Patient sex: M
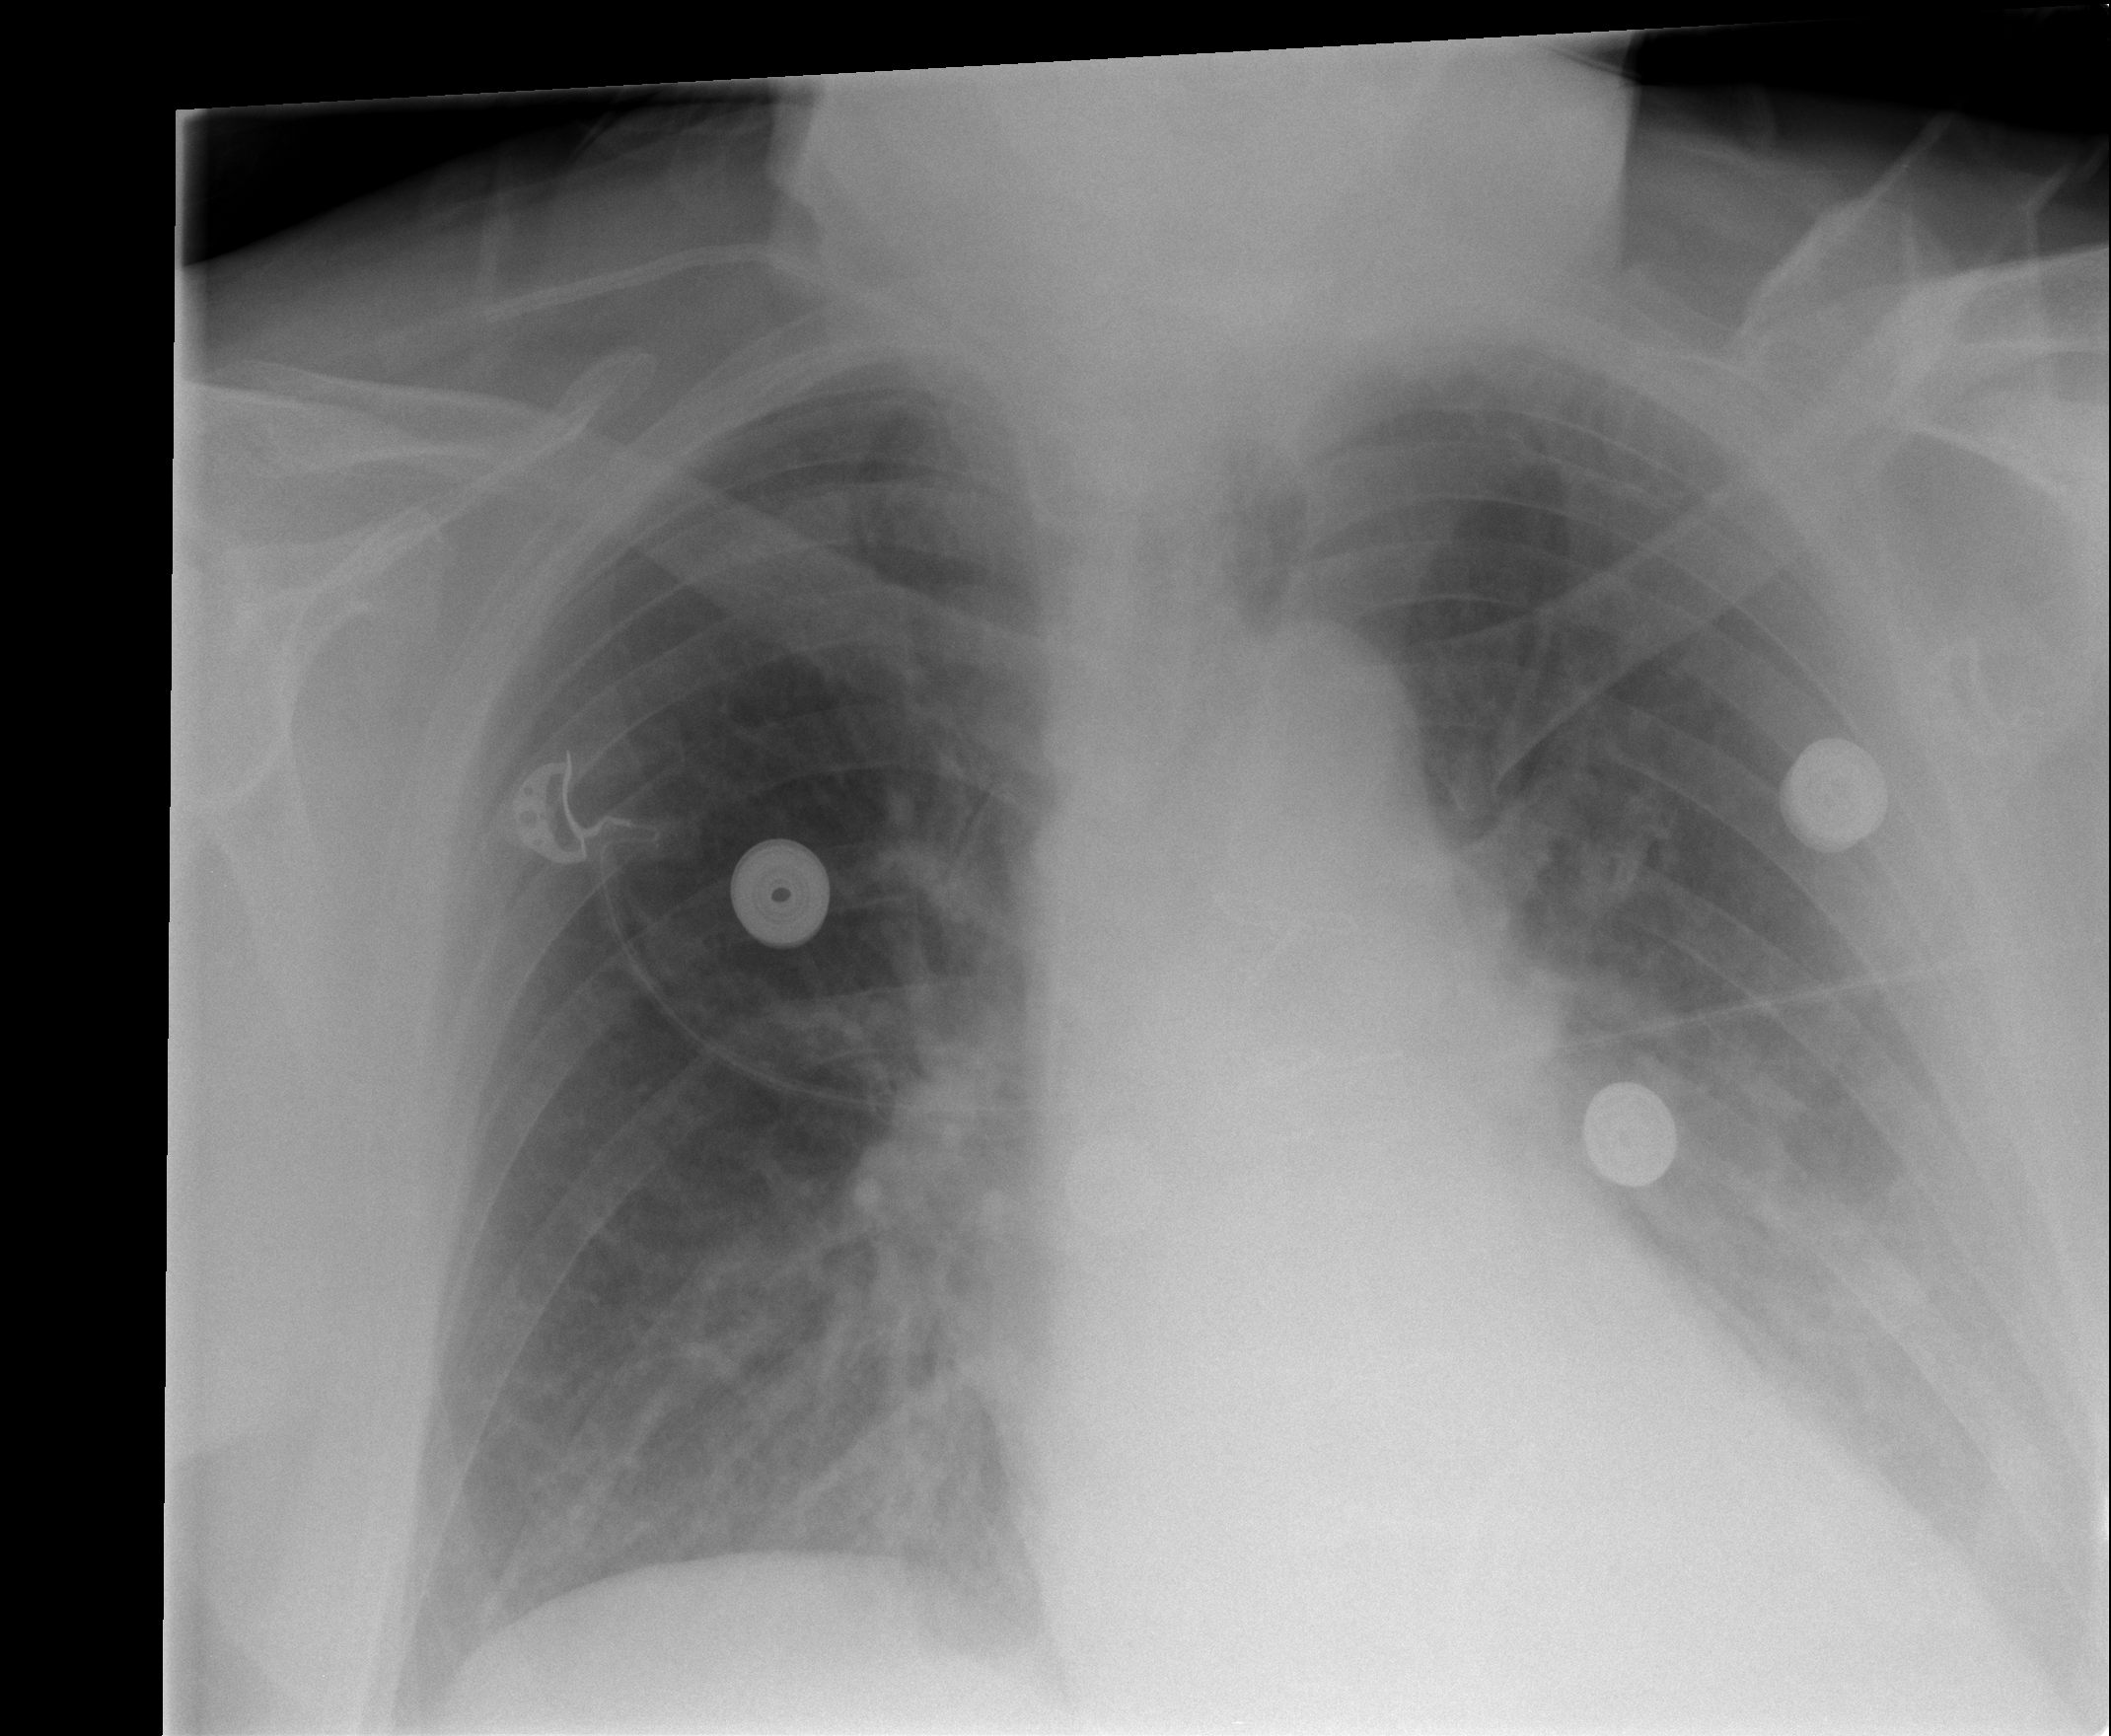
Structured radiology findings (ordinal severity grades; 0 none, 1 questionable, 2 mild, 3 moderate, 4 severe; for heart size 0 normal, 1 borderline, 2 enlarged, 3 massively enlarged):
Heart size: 1
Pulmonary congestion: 2
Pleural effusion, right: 1
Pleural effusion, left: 2
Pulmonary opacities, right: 0
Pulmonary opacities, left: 0
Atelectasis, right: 2
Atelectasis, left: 2